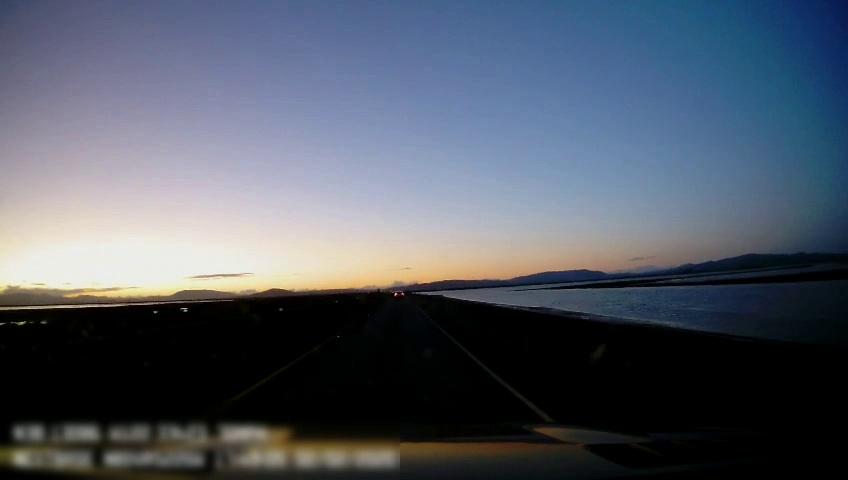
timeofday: Dusk/Dawn/Twilight
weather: Sunny
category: Drivable Space
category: Vehicles | Car
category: Lanes | Current Lane
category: Lanes | Current Lane